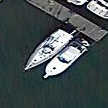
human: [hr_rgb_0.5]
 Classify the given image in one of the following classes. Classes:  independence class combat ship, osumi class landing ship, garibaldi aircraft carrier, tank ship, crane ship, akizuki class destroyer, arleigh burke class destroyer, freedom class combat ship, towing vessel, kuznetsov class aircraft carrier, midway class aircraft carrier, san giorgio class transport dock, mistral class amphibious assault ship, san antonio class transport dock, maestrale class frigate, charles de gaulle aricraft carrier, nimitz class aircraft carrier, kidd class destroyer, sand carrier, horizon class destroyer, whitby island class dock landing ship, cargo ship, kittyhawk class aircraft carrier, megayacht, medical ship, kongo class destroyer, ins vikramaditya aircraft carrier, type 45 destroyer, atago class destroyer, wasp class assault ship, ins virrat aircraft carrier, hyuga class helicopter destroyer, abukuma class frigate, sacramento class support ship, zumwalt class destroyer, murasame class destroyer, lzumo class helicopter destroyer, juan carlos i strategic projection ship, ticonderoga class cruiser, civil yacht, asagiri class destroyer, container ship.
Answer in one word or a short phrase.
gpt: Civil yacht